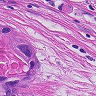
Metastatic tissue present: yes